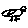
Label: bird